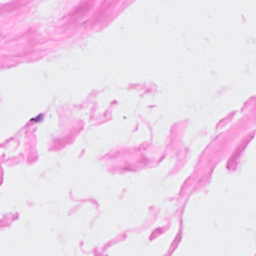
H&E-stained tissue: Breast